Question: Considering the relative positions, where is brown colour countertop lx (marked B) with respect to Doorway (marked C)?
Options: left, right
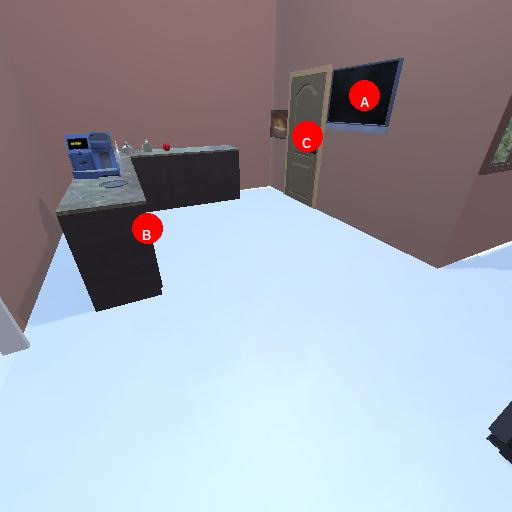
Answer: left